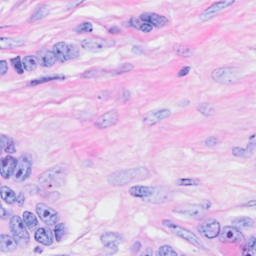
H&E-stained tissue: Breast